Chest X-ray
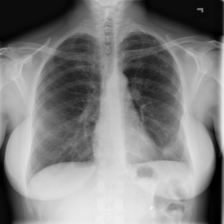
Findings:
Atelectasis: negative
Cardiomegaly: negative
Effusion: negative
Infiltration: negative
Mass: negative
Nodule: negative
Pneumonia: negative
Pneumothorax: negative
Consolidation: negative
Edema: negative
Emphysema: negative
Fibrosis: negative
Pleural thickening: negative
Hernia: negative